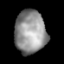
Tissue: lung
Cell type: T cells
Senescence score: 0.2113
Nuclear area (px): 1327
Mean DAPI intensity: 146.604